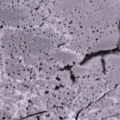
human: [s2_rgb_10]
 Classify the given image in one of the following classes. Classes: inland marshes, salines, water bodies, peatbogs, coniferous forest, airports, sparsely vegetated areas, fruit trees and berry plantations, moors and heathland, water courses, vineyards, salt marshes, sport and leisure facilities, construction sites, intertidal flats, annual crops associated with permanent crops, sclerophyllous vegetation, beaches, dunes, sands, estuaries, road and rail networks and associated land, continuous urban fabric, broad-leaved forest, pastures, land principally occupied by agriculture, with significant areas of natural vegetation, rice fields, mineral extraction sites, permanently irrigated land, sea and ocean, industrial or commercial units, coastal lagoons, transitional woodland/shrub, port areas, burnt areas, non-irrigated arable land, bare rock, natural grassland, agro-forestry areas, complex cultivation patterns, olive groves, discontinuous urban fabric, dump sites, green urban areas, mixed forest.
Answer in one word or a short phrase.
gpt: sea and ocean